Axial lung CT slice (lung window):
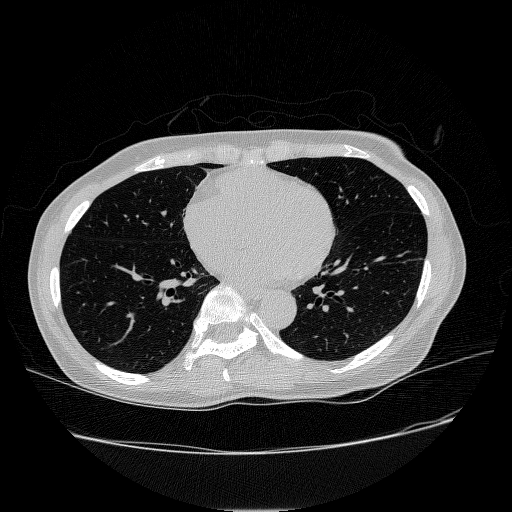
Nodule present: no